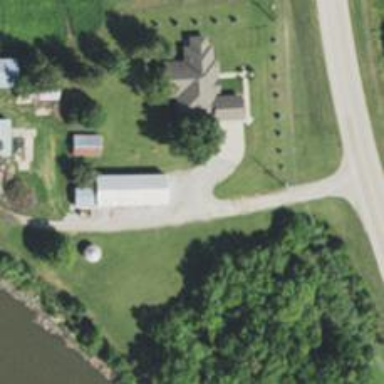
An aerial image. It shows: Driveway.